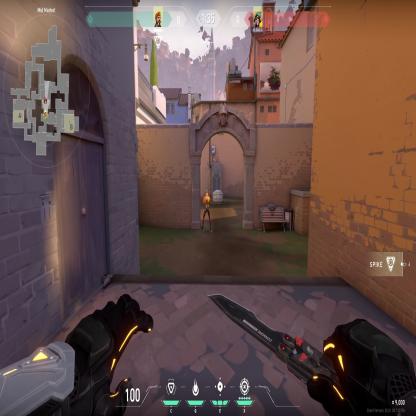
Label: enemy